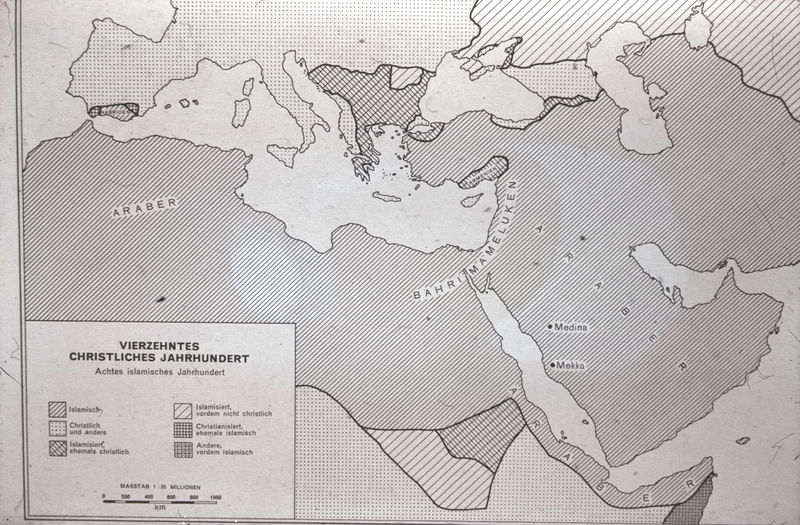
Titel: Karte der Ausdehnung des Islam im 14.Jahrhundert
Künstler: unbekannt
Institution: unbekannt
Schlagwörter: dunkel, meer, weiß, see, grau, hell, kariert, schwarz, karo, muster, geschichte, helld, rahmen, holland, feld, felder, insel, reich, deutschland, spanien, küste, schrift, papier, italien, afrika, fläche, flächen, grenze, linien, rand, atlantik, dick, streifen, dünn, karos, buch, orient, religion, linie, kontur, asien, druck, schraffur, radierung, stich, seite, buchstabe, buchstaben, konturen, strich, beschriftung, worte, karte, griechenland, plan, landkarte, städte, schraffierung, arabien, islam, christentum, raster, beschreibung, wort, araber, legende, flüsse, inseln, mittelmeer, europa, sizilien, west, maßstab, länder, ost, ausdehnung, geographie, grenzen, map, totes meer, erdteil, kontinent, gebiete, atlas, nordafrika, süd, mekka, erdtei, kontinental, kontinente, medina, meka, mittelmeeranrainer, mittelmeerraum, nil, nord, orien, schrafiert, südhalbkugel